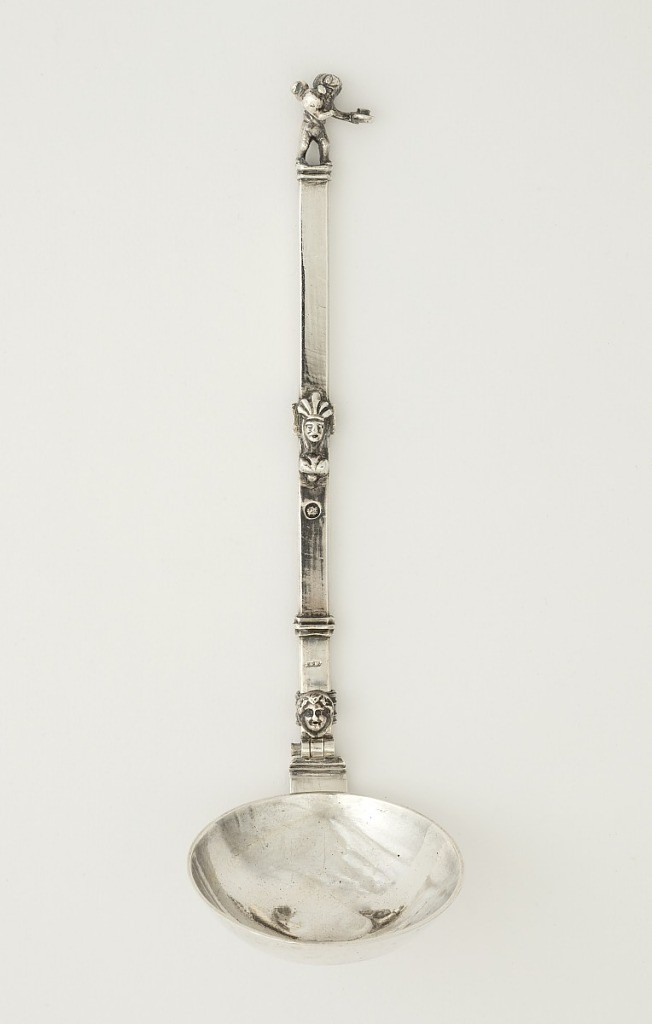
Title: Fork with Detachable Spoon
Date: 19th century
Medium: silver
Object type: fork, spoon
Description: A) Straight flat stem with cross-banding and plumed bust, and a man pouring tea. hinged to it, beneath a mask, a two-pronged fork. B) Circular bowl with two loops on back.